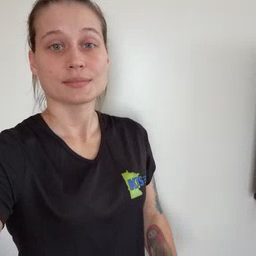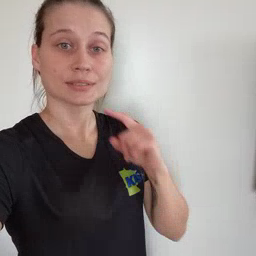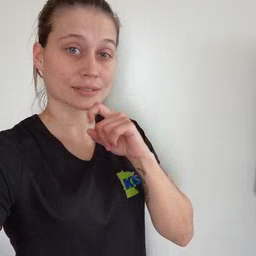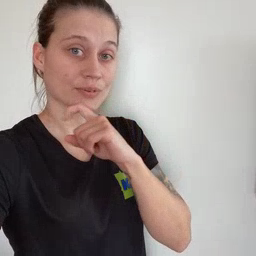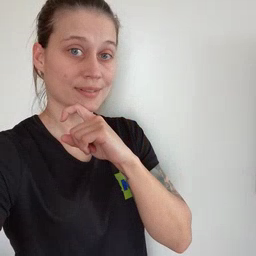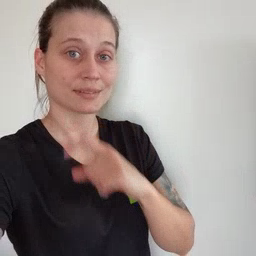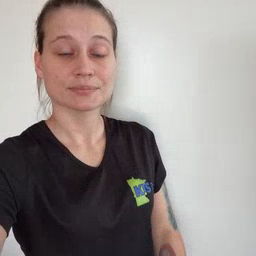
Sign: cereal